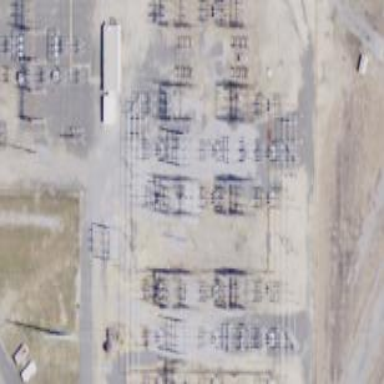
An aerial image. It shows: Power line carrying busbar.